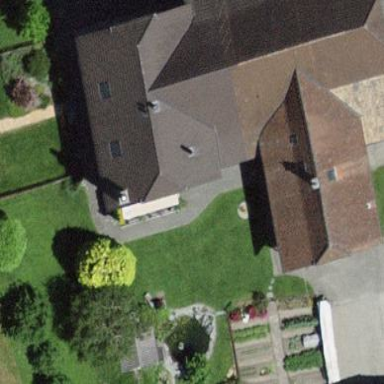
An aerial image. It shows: Farm building.